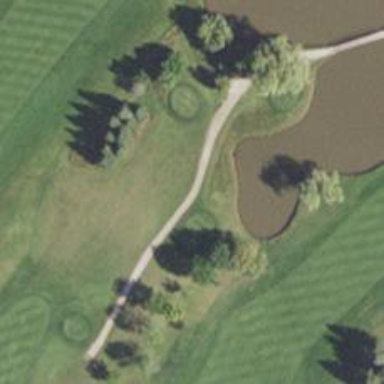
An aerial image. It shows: Path for both roads and golfers.